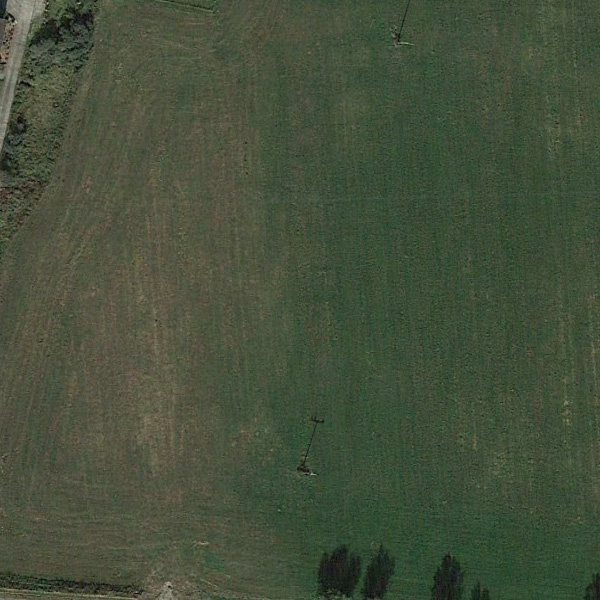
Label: Meadow